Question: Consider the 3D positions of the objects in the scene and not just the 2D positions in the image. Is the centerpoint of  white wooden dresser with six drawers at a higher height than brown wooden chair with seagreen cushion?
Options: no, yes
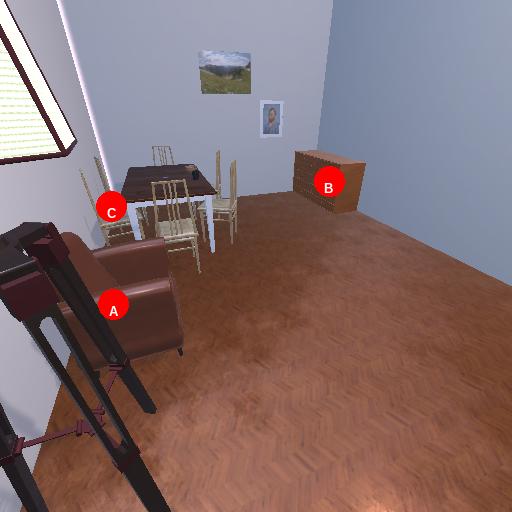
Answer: no